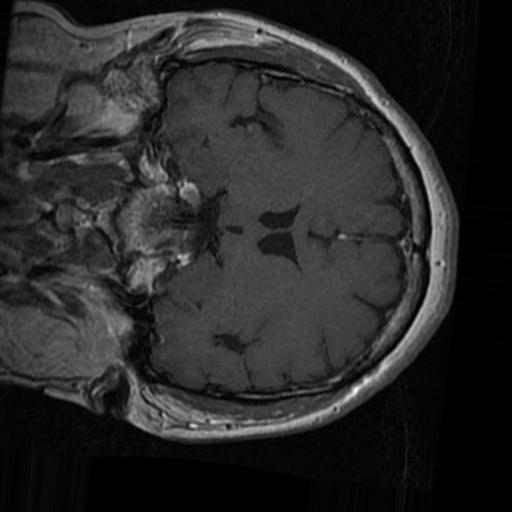
Label: brain_tumor